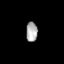
Tissue: lung
Cell type: Endothelial cells
Senescence score: 0.6194
Nuclear area (px): 219
Mean DAPI intensity: 172.215